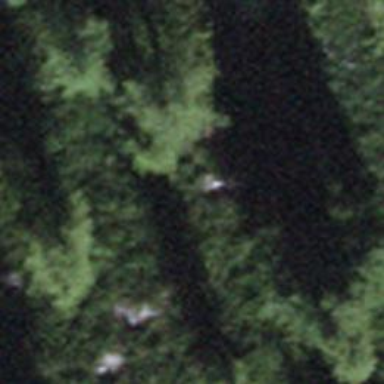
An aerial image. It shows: Forest area.